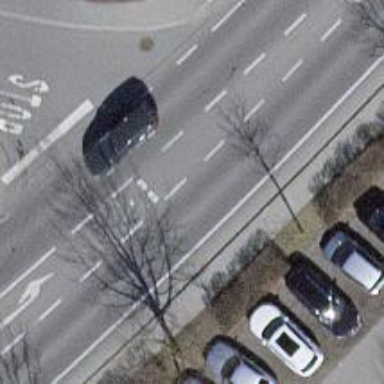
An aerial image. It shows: Primary highway with asphalt surface. It has sidewalks on both sides and exclusive cycle lane.